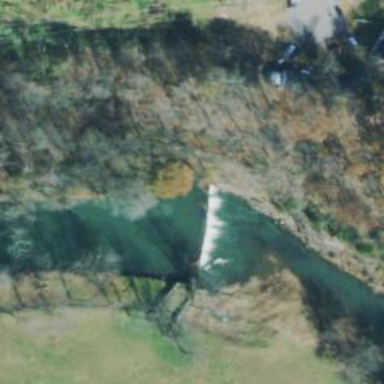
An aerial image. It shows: Weir along the waterway.